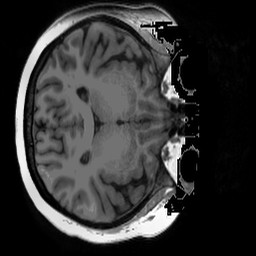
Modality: T1w
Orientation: axial
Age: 34
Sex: female